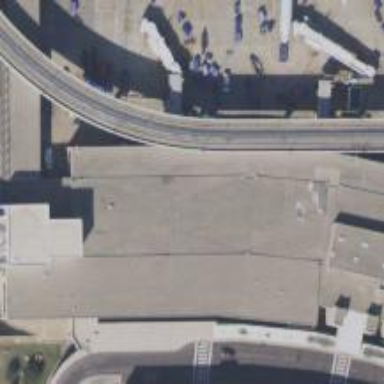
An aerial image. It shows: Airport gate.